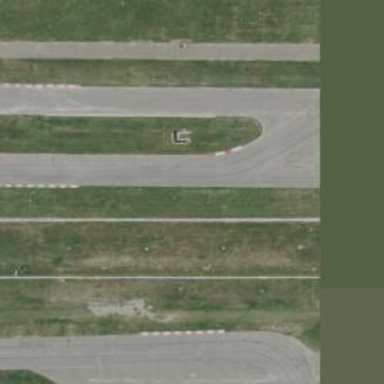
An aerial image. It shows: Motor sport raceway.